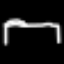
Label: bed